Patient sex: M
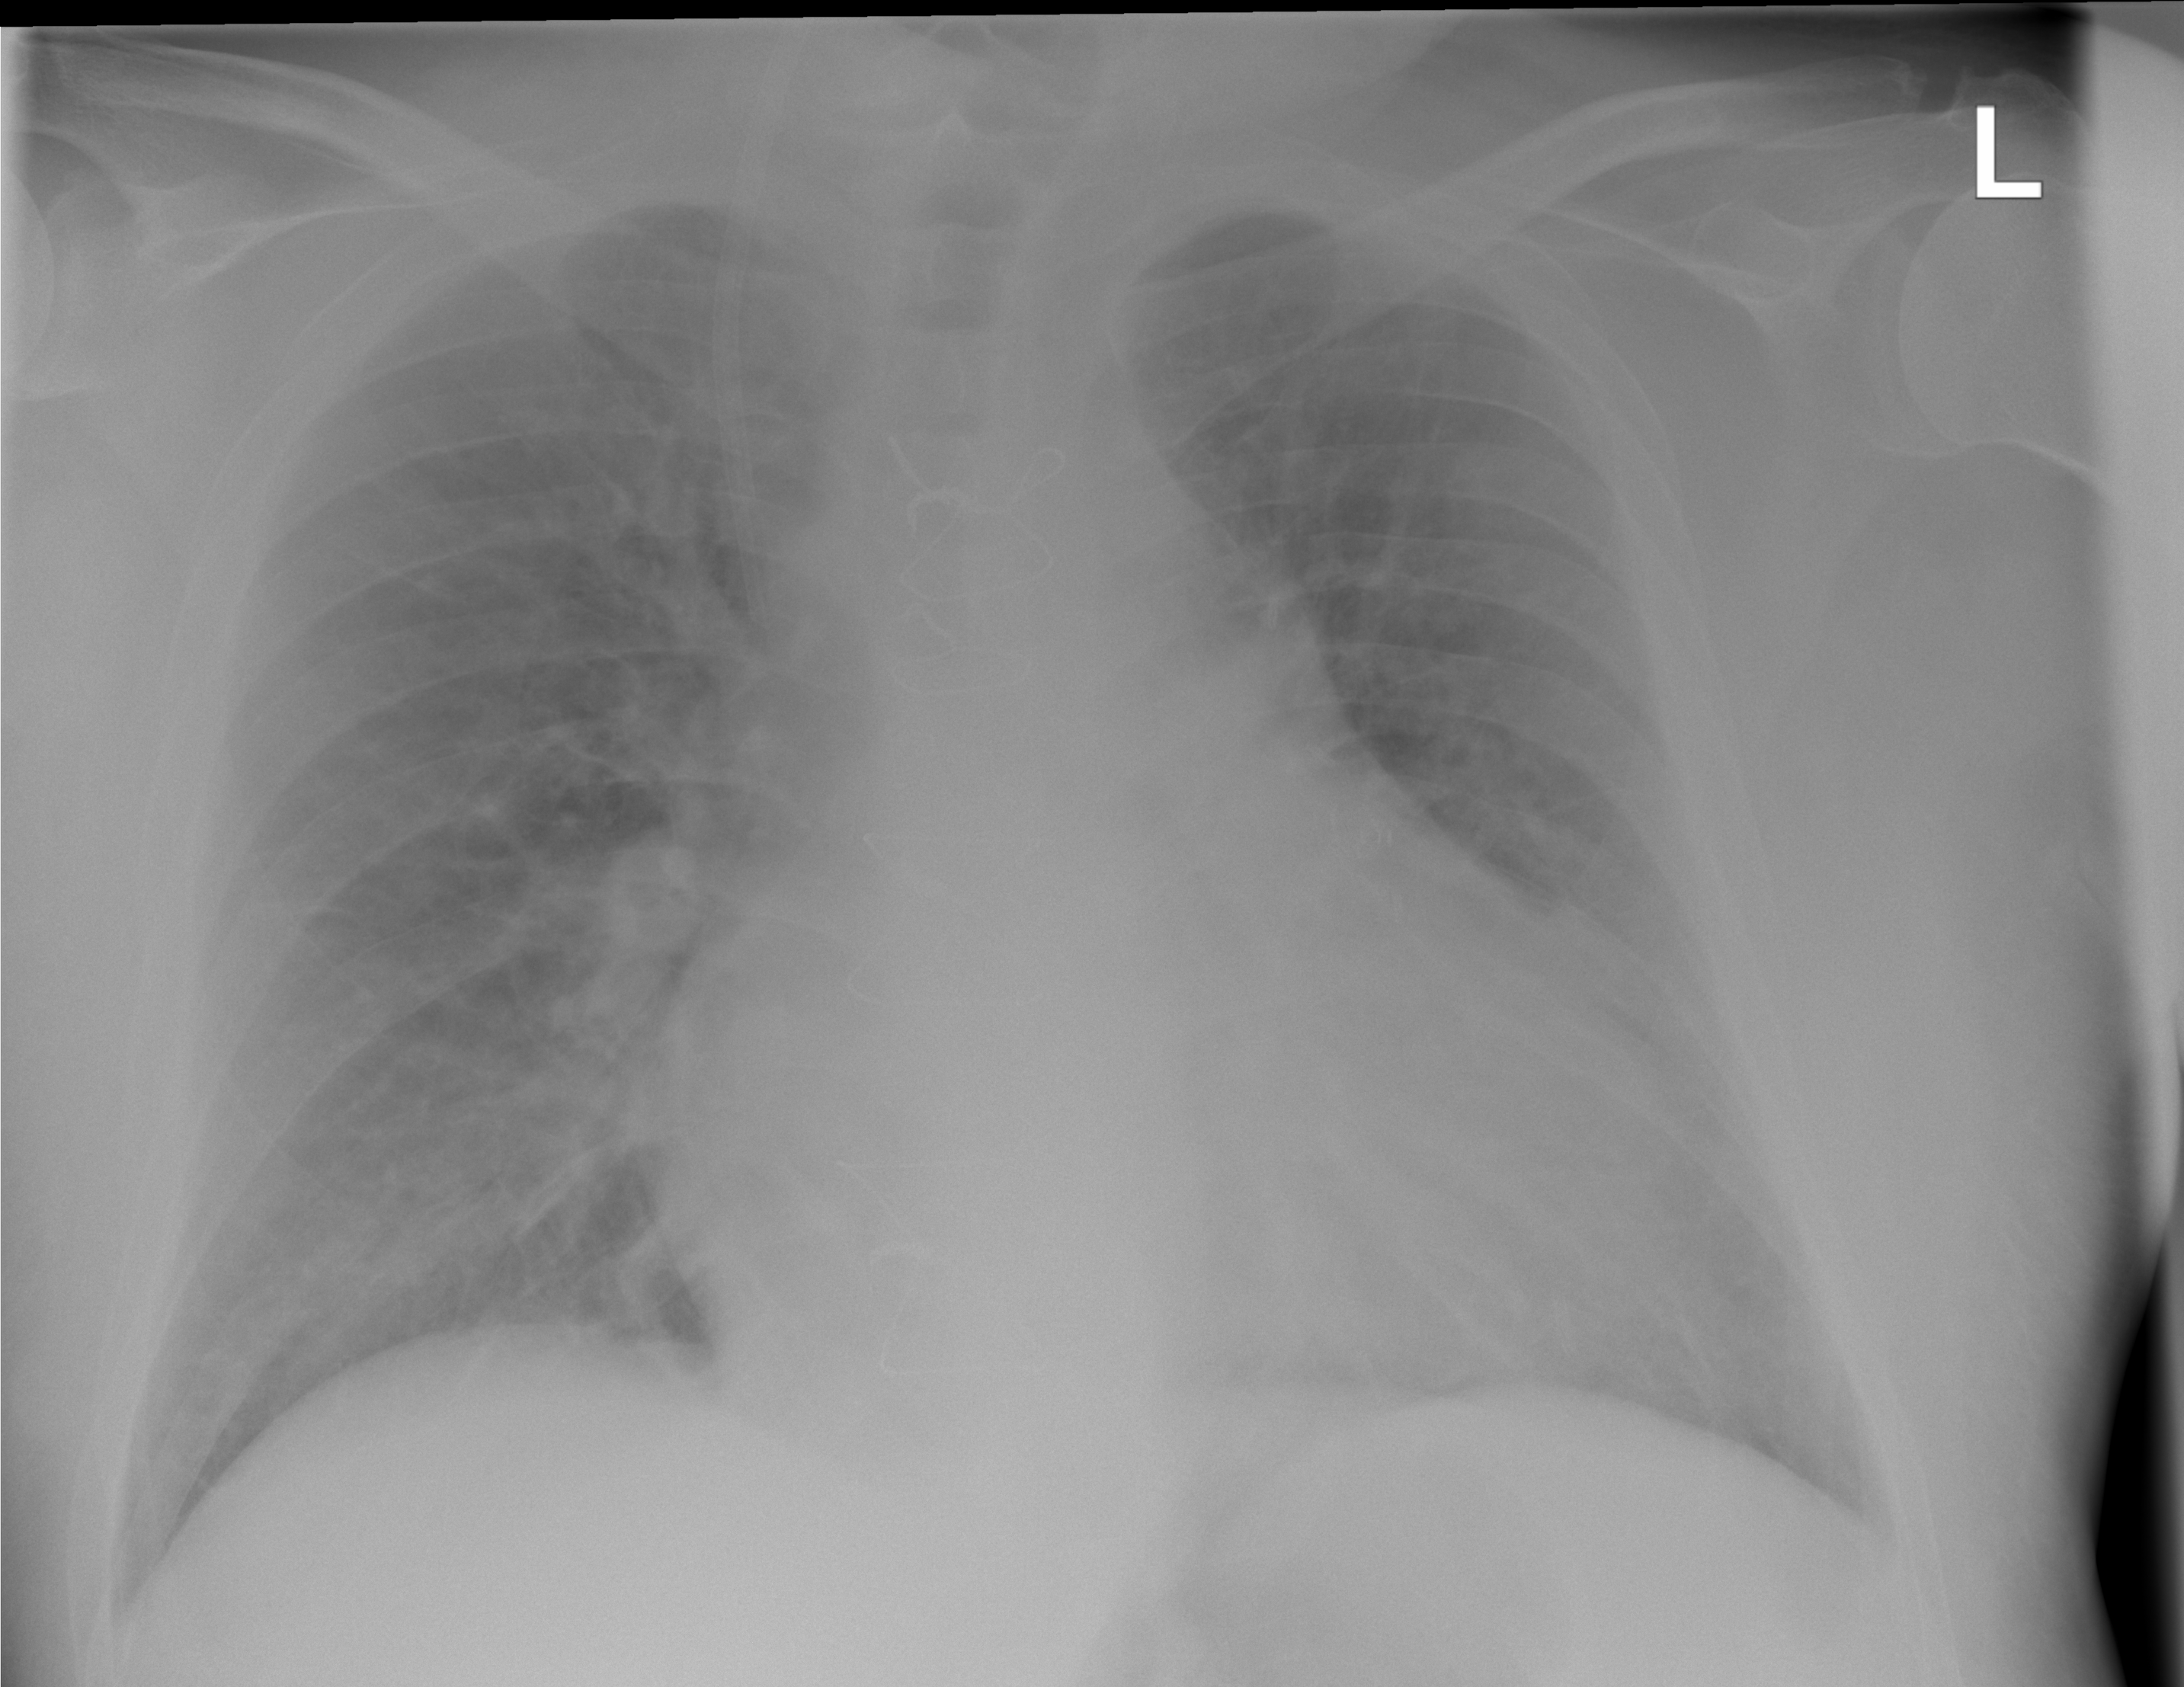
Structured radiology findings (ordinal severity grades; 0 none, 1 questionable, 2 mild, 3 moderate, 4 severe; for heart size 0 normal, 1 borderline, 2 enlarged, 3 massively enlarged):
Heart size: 2
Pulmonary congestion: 2
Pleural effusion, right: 0
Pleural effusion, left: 0
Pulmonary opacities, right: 0
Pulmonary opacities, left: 0
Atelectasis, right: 0
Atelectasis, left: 0